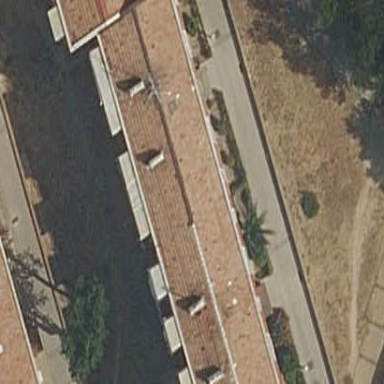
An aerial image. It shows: Image showing building with apartments.